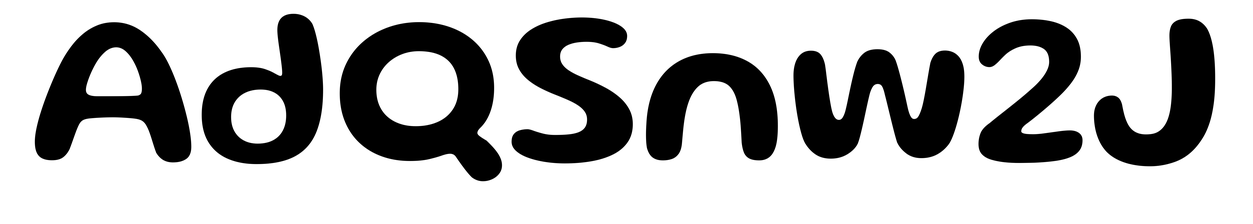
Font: Gluten_Medium